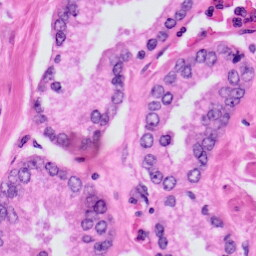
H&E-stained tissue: Prostate